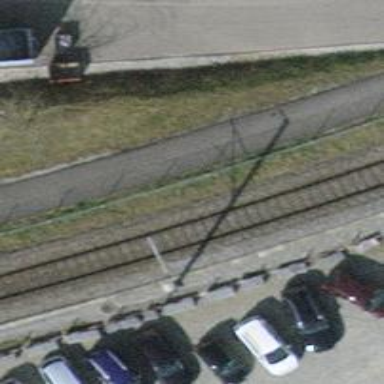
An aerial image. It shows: Single-track railway with electrified contact lines.